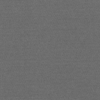
Label: dusty